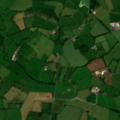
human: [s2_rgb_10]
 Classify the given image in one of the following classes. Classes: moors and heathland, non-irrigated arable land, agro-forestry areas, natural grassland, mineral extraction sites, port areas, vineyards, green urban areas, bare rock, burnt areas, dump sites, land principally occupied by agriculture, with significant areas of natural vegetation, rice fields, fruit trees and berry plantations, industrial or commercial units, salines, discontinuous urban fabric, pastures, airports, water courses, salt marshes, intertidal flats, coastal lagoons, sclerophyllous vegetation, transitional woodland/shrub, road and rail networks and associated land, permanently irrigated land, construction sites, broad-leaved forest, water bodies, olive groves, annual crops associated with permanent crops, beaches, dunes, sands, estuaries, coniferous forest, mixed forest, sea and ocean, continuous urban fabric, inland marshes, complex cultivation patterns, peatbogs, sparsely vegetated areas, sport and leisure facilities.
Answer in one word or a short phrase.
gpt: pastures